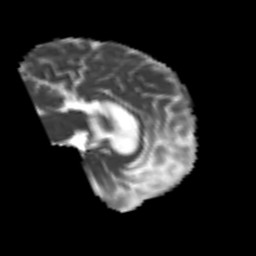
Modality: MD
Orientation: sagittal
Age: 58
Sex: male
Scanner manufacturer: siemens
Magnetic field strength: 3 T
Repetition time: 4.999 s
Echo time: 0.07946 s